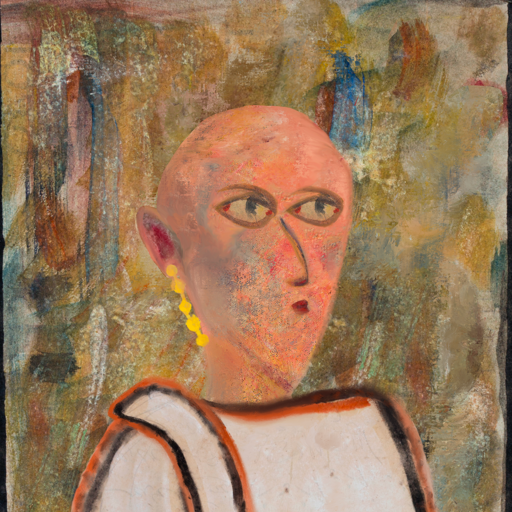
Background: Pipe, Head And Neck Side: Irani, Face Side: GypsyMother, Bust: Roy_Bahadur, Hair Side: Blank, Head Accessory: Blank, Second Necklace: Blank, Necklace: Blank, Baby: Blank